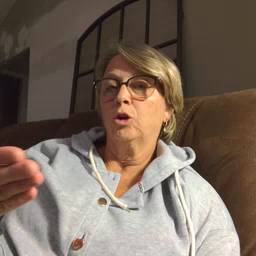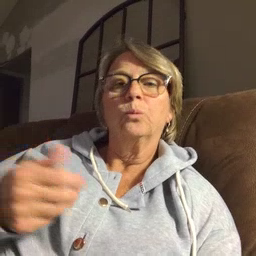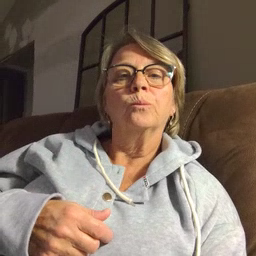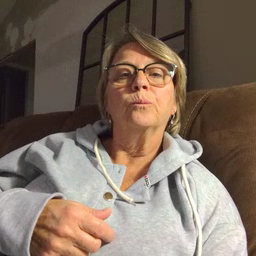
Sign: thankyou